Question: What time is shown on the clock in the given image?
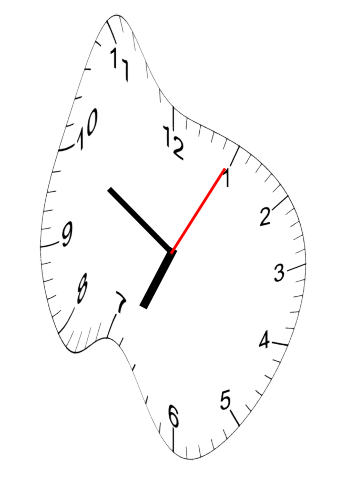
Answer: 06:50:05